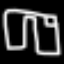
Label: pants